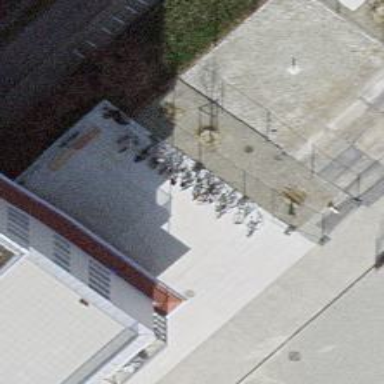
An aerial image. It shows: Bicycle parking area with stands.